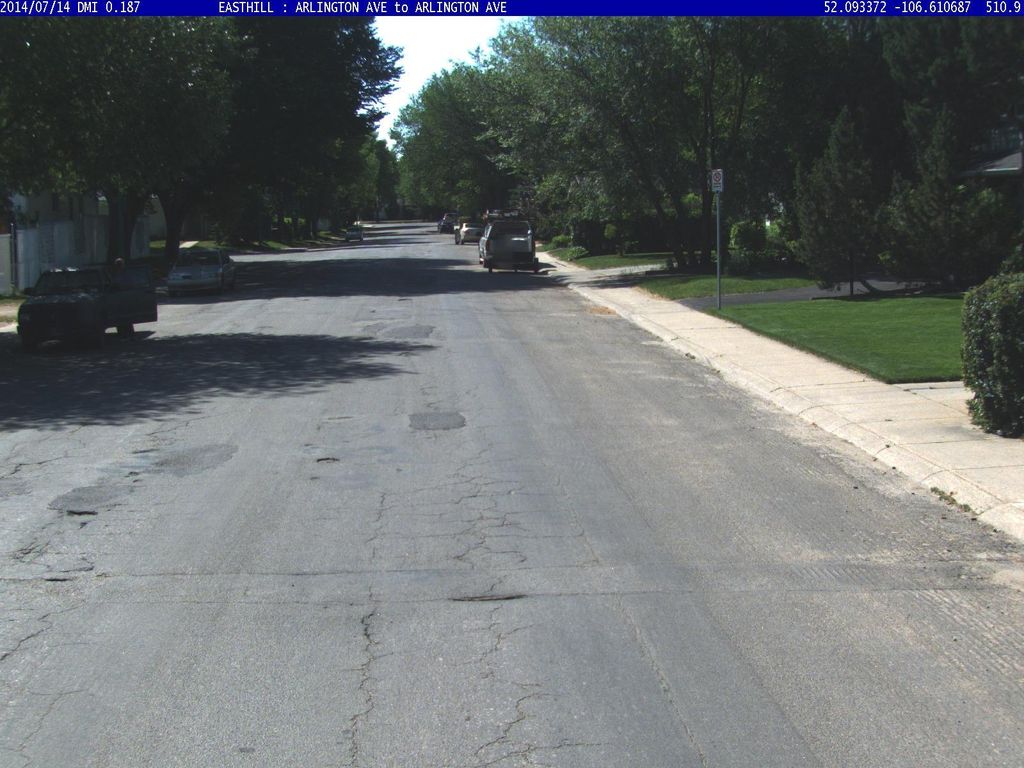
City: saskatoon